Question: Hi I have a data set look like this :
'''
data_08_17 <- data_2%>% filter(year %in%(2008:2017))
'''
Part of the dataset for recreation:
'''
>dput(data_08_17[1:6,])
structure(list(year = c(2017L, 2017L, 2017L, 2017L, 2016L, 2016L
), tournament = c("U.S. Open", "Wimbledon", "French Open", "Australian Open",
"U.S. Open", "Wimbledon"), winner = c("Rafael Nadal", "Roger Federer",
"Rafael Nadal", "Roger Federer", "Stan Wawrinka", "Andy Murray"),
runner_up = c("Kevin Anderson", "Marin Cilic", "Stan Wawrinka",
"Rafael Nadal", "Novak Djokovic", "Milos Raonic")), row.names = c(NA,
6L), class = "data.frame")
'''

I wanted to plot a visual via ggplot showing the times of the winners and the runner-ups met each other on each tournament finals.
I am just confused about how should I do it. Any help would be appreciated!!
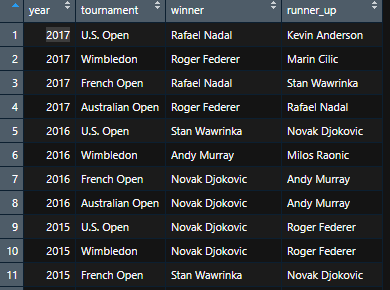
Answer: Your data structure implies a network or , and would best be represented as such. You can use the 'igraph' and 'ggraph' packages to create an appropriate plot:
'''
library(ggraph)
library(igraph)
g <- graph.data.frame(data_08_17[c(3:4, 1:2)])
ggraph(g, layout = 'linear', circular = TRUE) +
geom_edge_arc(aes(colour = tournament)) +
geom_node_label(aes(label = name)) +
lims(x = c(-1.5, 1.5), y = c(-1.5, 1.5)) +
theme_void()
'''
<URL>